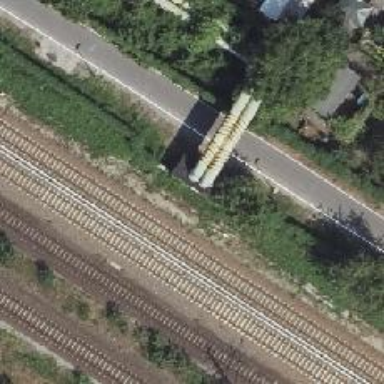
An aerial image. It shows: Bridge.